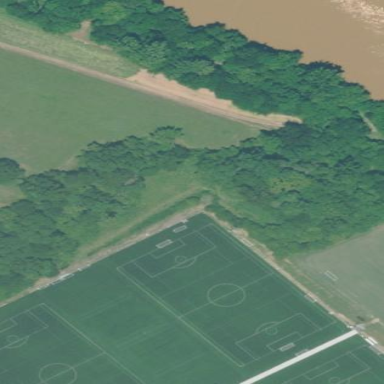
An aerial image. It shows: Soccer pitch for leisureland activities.